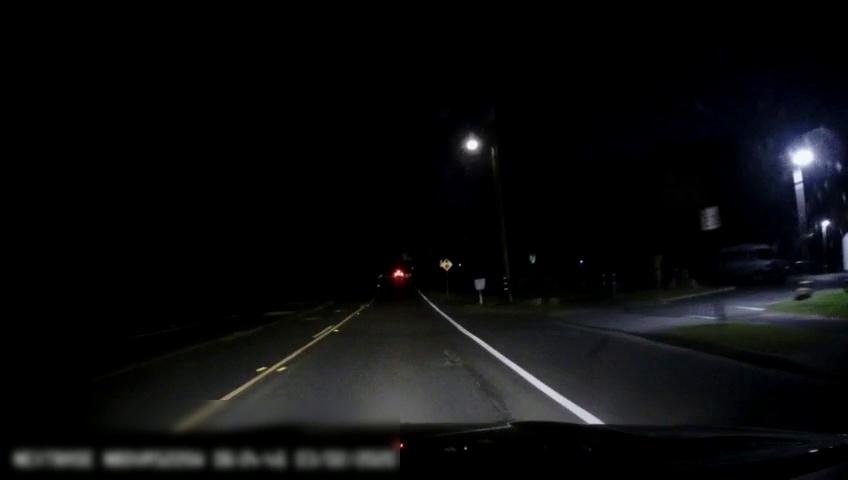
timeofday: Night
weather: Other
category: Drivable Space
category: Vehicles | Van
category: Lanes | Current Lane
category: Lanes | Current Lane
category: Lanes | Alternate Lane
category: Lanes | Opposite Lane
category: Traffic | Signs